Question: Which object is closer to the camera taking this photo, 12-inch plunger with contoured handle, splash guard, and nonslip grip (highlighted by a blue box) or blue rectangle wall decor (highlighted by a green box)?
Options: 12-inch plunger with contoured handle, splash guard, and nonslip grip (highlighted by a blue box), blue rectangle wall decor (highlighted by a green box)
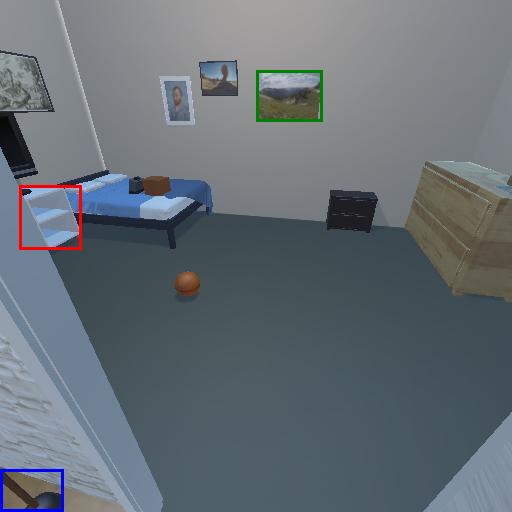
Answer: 12-inch plunger with contoured handle, splash guard, and nonslip grip (highlighted by a blue box)